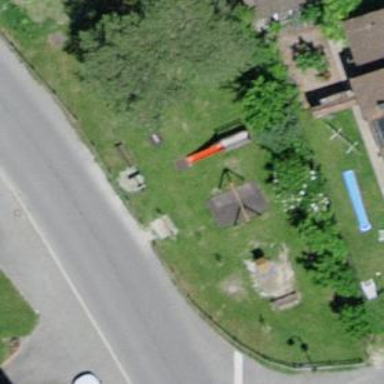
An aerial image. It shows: Playground area for leisure activities on the land.